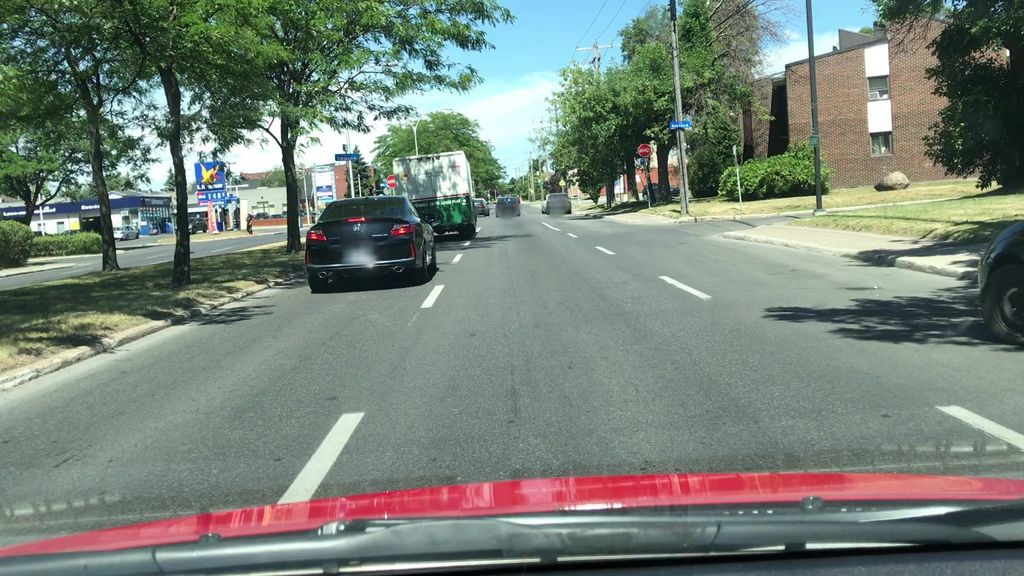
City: montreal